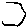
Label: hexagon